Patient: sex F, age 47
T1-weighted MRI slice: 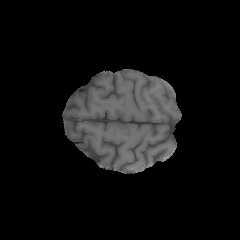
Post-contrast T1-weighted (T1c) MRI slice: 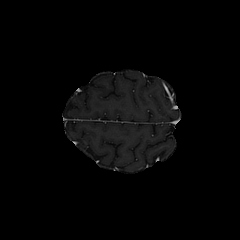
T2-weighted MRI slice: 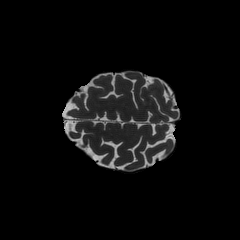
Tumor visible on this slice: no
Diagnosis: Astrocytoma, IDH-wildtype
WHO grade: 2